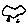
Label: cloud